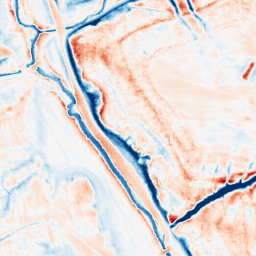
Category: trend_removal
Decomposition family: local_polynomial
Decomposition parameters: window_size: 21
degree: 3
Upsampling method: sinc_blackman
Upsampling parameters: scale: 8
kernel_size: 16
Upsampling scale: 8